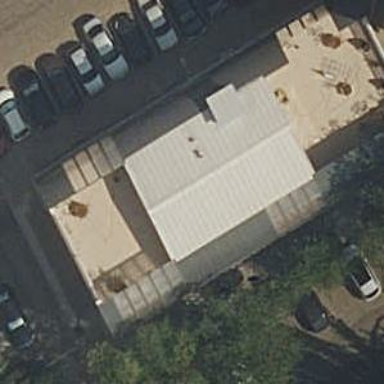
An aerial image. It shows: Healthcare clinic.